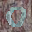
Label: 0